Question:
I was trying to put search 'div' (black color) on top of 'nav' (slate blue color) using 'z-index' for but its not working.
'''
<div id="header">
<div class="container">
<div id="search"></div>
</div>
<div class="container">
<div id="nav"></div>
</div>
</div>
'''
On rule, '#header' is positioned as 'relative' where '#search' & '#nav' are positioned as 'absolute'. Any idea, how can I put the '#search' on top of '#nav'?
NOTE: for some reason, I need to put them in two different 'div'. My worked properly with .
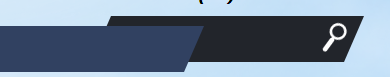
Answer: Thanks to as his answer gave me a clue to solve this! :) I'd like to share it:
For the second '.container', I've set 'z-index: -1;' & that worked for me!